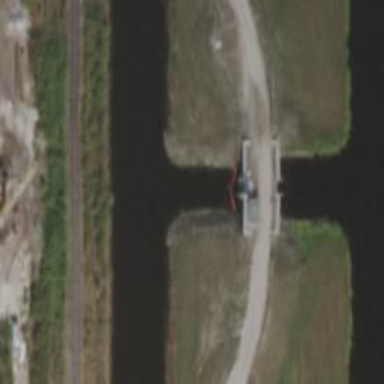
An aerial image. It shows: Canal.